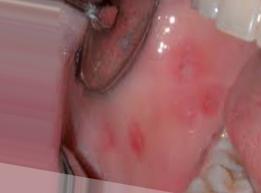
Condition: Mouth Ulcer